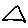
Label: triangle